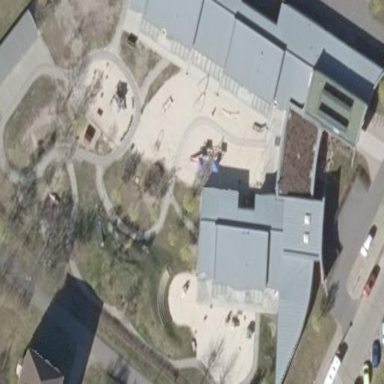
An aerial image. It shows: Kindergarten.